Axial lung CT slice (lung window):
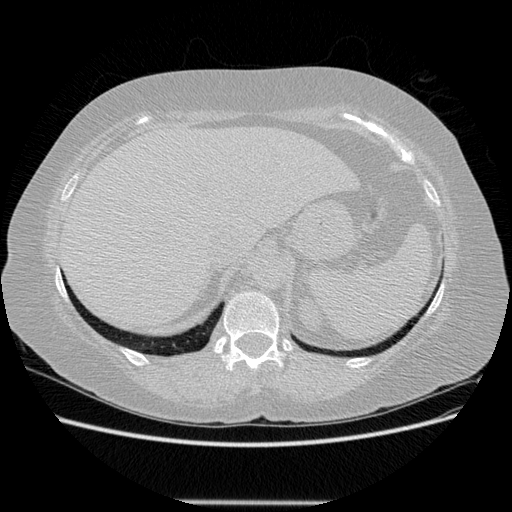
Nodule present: no